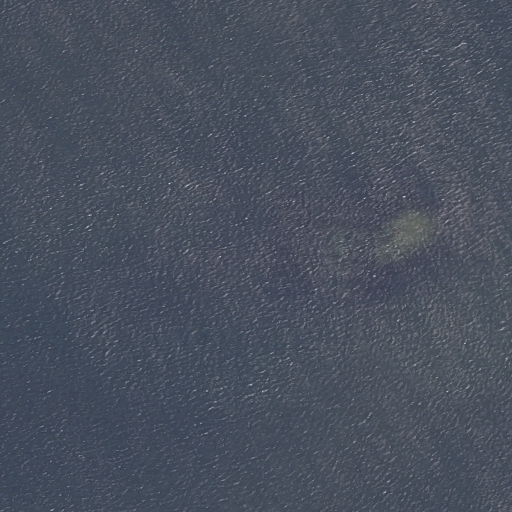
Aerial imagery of bar in Maine named Sunken Money Ledge containing only open water